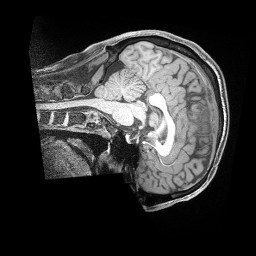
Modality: T1w
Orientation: sagittal
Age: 35
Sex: male
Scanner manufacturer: siemens
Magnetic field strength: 3 T
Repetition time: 2 s
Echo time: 0.00211 s